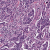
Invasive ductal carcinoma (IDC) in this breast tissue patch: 1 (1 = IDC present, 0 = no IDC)